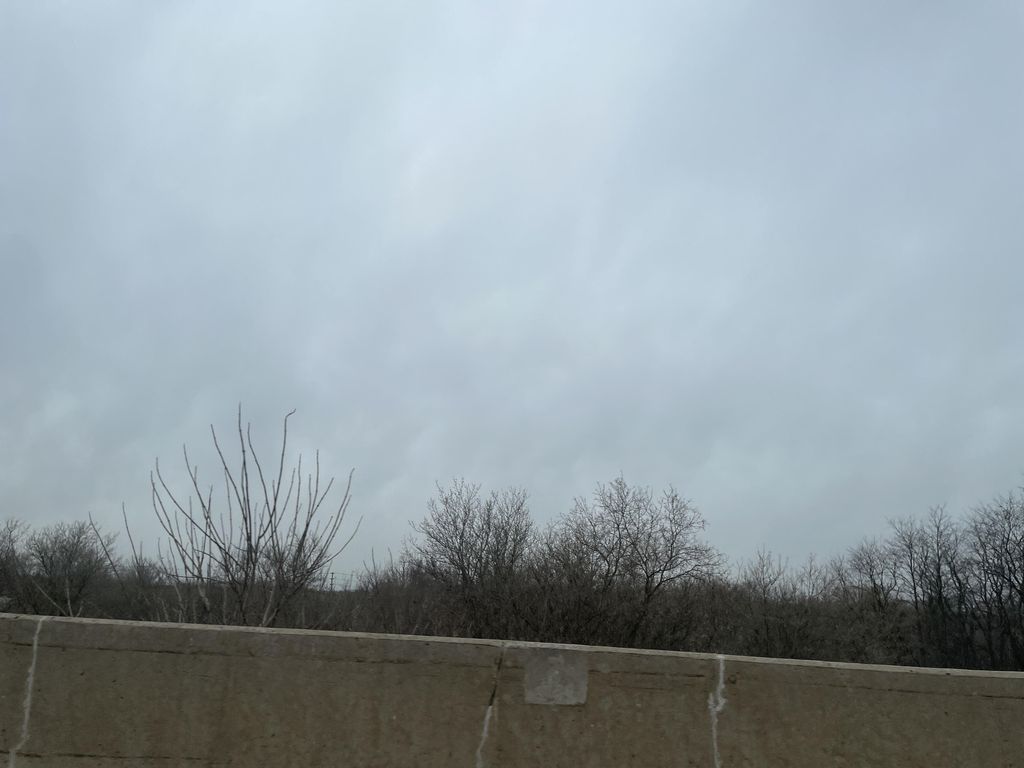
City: kitchener-waterloo